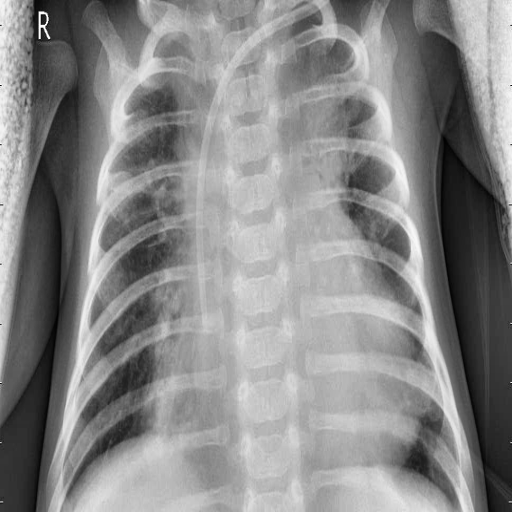
Finding: PNEUMONIA